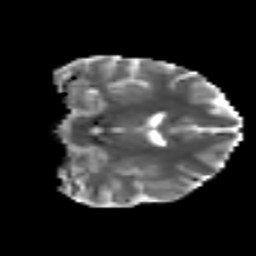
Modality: MD
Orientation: coronal
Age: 44
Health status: ill
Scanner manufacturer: philips
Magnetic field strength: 3 T
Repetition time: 9 s
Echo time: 0.127 s